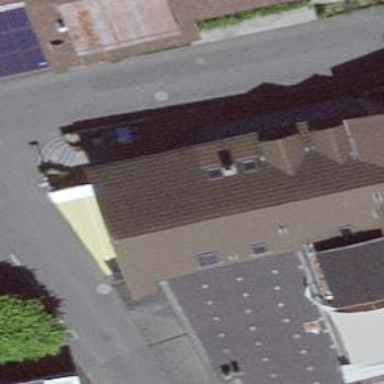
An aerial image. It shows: Restaurant.